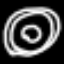
Label: donut